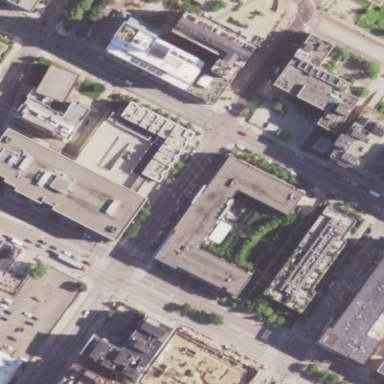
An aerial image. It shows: Office building.